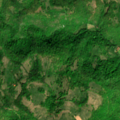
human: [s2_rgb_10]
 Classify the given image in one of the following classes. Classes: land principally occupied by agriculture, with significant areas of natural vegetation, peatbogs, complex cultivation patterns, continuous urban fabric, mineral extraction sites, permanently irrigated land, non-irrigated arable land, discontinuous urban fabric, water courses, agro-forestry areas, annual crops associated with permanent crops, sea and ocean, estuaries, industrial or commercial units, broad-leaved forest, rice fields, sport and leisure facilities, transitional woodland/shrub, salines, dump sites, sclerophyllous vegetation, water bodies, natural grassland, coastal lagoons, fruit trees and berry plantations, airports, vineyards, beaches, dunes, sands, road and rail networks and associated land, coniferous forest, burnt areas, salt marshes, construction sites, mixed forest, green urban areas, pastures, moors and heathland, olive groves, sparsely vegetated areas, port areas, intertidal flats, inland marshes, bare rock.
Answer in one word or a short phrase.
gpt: complex cultivation patterns, land principally occupied by agriculture, with significant areas of natural vegetation, broad-leaved forest, transitional woodland/shrub